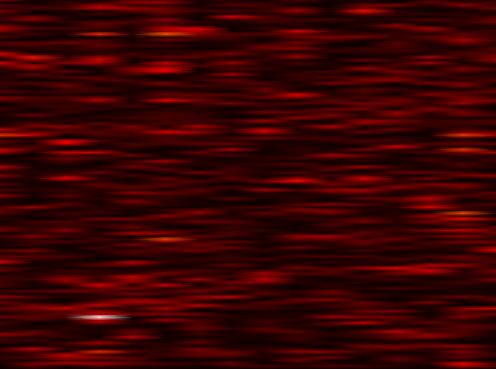
Label: FOFDM